Contrast-enhanced CT slice 24 of 75
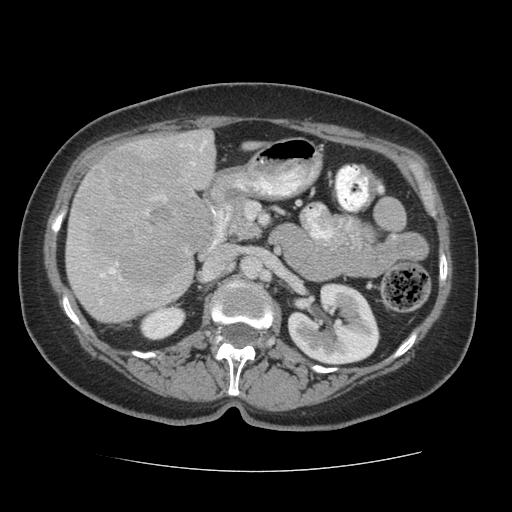
Segmented voxel counts for this case:
Liver: 918944 voxels
Tumor mass: 468817 voxels
Portal vein: 17576 voxels
Abdominal aorta: 8887 voxels